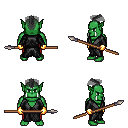
a pixel art fantasy rpg character, male body template, orc, green skin, gray robe, red pants, gray short mohawk hairstyle, gold gloves, spear, four views (front, back, left, right), 2x2 character sprite sheet, small pixel art, hard edges, no anti-aliasing